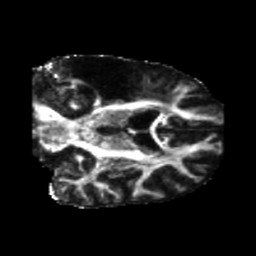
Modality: FA
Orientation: coronal
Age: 58
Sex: male
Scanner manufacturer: siemens
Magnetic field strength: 3 T
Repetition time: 5.25 s
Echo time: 0.08 s